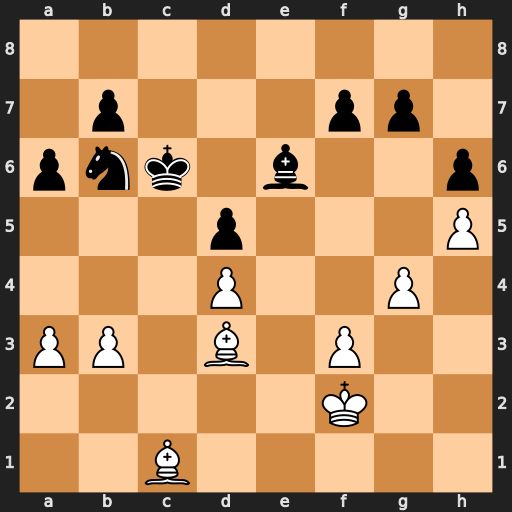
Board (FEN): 8/1p3pp1/pnk1b2p/3p3P/3P2P1/PP1B1P2/5K2/2B5
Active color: w
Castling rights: -
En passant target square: -
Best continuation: Bxh6 gxh6 g5 hxg5 h6